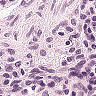
Metastatic tissue present: no